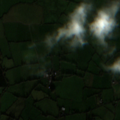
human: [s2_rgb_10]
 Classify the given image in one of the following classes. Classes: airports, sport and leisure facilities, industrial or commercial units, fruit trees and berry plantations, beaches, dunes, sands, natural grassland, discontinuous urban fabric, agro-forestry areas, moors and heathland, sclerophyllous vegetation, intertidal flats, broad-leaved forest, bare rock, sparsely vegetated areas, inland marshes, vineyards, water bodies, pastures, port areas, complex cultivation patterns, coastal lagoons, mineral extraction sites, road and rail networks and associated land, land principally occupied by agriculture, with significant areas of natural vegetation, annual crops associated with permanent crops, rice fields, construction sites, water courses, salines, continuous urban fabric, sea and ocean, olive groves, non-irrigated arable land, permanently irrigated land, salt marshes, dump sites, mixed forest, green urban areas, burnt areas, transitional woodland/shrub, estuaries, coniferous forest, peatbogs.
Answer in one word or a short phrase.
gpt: pastures, coniferous forest